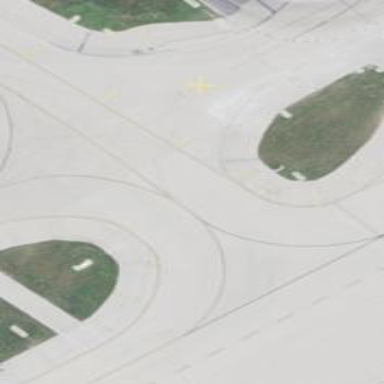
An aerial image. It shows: Image of taxiway at airport.